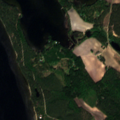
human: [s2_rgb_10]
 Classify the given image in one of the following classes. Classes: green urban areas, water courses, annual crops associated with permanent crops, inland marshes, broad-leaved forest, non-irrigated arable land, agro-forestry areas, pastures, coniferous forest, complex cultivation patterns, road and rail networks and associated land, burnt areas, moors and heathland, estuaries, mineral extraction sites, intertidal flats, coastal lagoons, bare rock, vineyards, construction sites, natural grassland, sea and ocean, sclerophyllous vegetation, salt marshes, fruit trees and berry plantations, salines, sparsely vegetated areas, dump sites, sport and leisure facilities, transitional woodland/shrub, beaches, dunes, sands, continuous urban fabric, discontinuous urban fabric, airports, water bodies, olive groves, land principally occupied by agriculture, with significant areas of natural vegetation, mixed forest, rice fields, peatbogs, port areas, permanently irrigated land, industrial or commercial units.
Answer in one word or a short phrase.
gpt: coniferous forest, mixed forest, water bodies